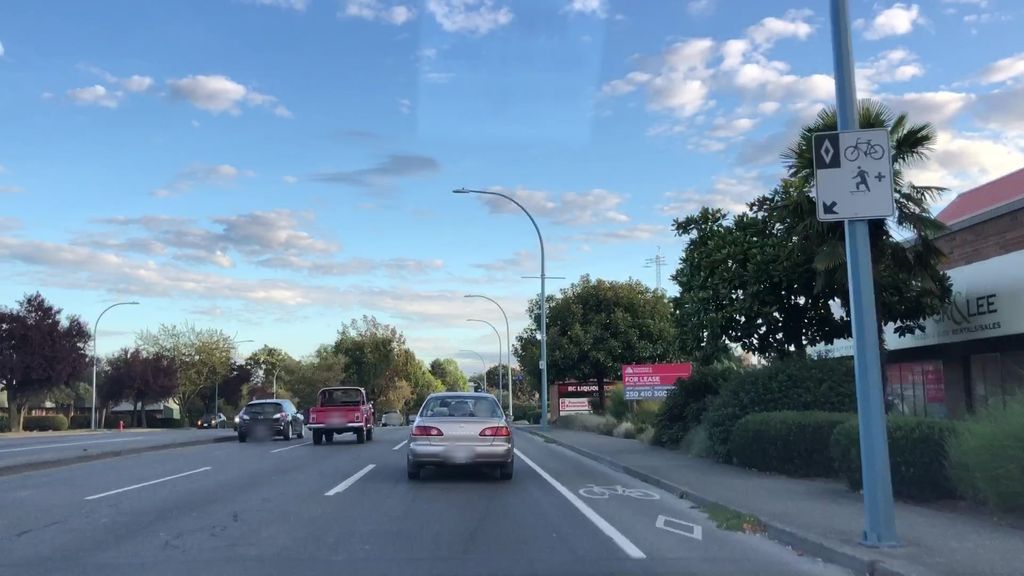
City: victoria